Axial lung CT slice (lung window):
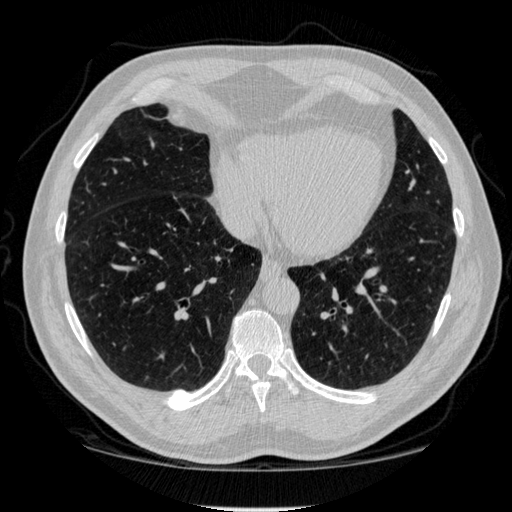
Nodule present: yes
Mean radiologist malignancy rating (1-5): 1